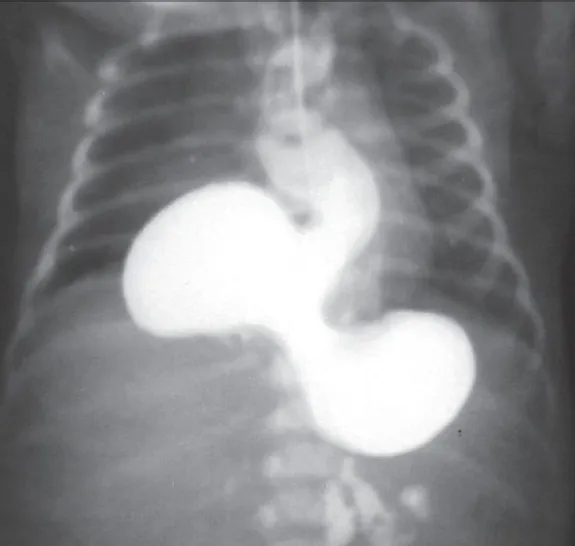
The contrast study showing dilated esophagus with stomach in state of volvulus.
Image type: radiology (x_ray)